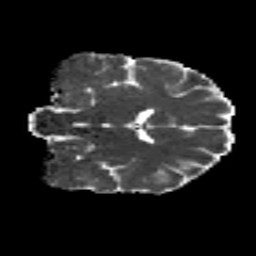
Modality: MD
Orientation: coronal
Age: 34
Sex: female
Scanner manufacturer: siemens
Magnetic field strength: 3 T
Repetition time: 8.8 s
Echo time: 0.085 s